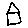
Label: house